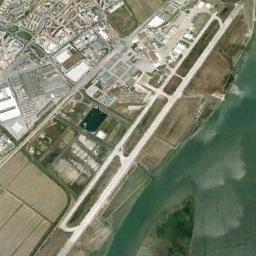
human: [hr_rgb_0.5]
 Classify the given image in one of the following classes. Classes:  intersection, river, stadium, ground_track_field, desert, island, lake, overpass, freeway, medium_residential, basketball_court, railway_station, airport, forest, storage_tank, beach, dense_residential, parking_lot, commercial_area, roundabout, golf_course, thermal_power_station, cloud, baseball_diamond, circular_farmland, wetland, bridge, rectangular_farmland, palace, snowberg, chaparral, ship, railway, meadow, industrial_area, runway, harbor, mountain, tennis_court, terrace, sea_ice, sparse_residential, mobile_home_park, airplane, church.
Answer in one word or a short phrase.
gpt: airport